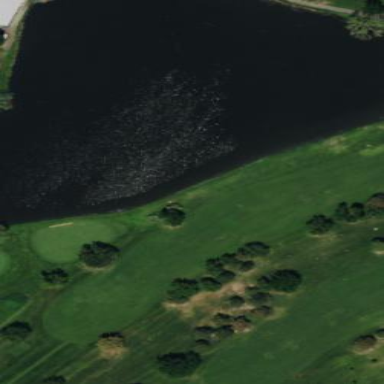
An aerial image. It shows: Scenic view of water hazard on golf course. The natural water feature adds beauty to the landscape.